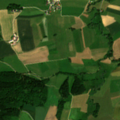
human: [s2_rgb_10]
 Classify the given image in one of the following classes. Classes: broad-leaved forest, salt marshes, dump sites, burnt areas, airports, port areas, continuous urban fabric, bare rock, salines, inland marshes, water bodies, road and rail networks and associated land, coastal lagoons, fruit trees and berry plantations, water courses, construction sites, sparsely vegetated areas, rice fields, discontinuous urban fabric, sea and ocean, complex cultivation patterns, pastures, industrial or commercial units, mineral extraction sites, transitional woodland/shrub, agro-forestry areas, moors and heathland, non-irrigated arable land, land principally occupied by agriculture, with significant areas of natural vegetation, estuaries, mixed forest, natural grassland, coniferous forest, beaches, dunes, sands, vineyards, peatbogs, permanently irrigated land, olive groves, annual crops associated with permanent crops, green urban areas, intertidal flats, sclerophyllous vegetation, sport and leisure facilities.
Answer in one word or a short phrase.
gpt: discontinuous urban fabric, non-irrigated arable land, pastures, complex cultivation patterns, land principally occupied by agriculture, with significant areas of natural vegetation, mixed forest